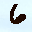
Label: 6